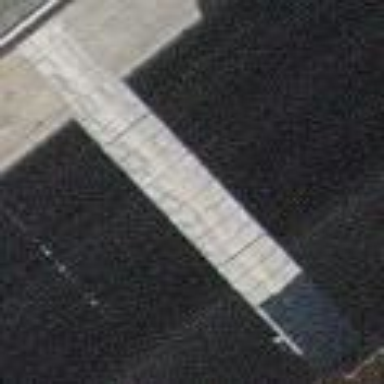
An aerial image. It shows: Bridge.